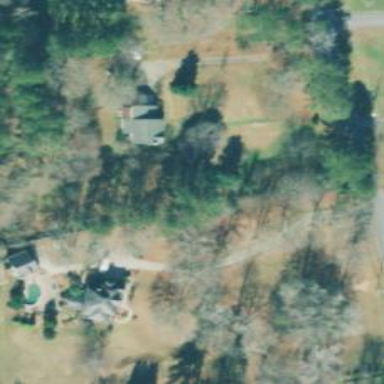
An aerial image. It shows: Driveway.